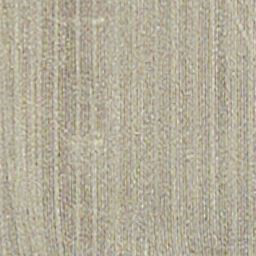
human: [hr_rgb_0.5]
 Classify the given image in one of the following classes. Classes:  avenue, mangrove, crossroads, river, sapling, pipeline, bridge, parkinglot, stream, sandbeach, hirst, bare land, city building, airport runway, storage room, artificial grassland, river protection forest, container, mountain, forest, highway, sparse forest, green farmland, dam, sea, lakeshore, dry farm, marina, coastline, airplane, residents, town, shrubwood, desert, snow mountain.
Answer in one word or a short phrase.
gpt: dry farm